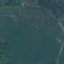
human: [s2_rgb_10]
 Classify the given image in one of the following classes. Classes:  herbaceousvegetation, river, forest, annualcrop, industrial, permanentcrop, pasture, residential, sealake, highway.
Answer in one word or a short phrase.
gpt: Pasture